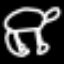
Label: frog